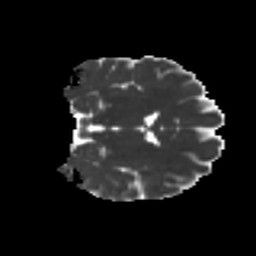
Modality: MD
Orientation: coronal
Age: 22
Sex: female
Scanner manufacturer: ge
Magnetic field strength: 3 T
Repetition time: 7.8 s
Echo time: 0.0606 s